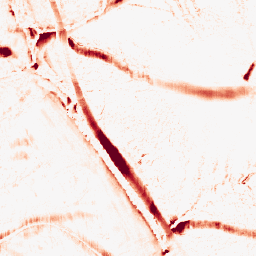
Category: morphological
Decomposition family: morphological_ellipse
Decomposition parameters: operation: opening
width: 20
height: 10
Upsampling method: area
Upsampling parameters: scale: 2
Upsampling scale: 2